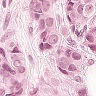
Metastatic tissue present: yes